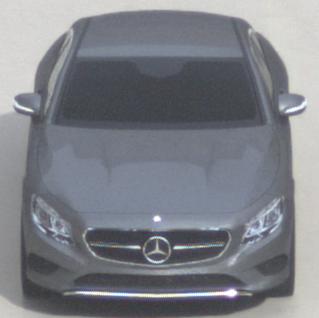
Make: Mercedes-Benz
Model: S 400 Coupé
Detailed model: S-Class (217) Coupé
Model produced from: 2015/10
Model produced until: 2017/09
Doors: 2
Color: gray
Road condition: wet road
Daytime: morning or afternoon
Contrast: low contrast